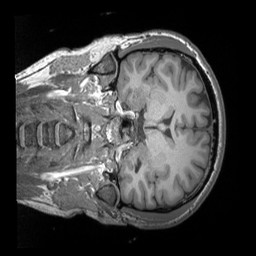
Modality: T1w
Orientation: coronal
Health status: healthy